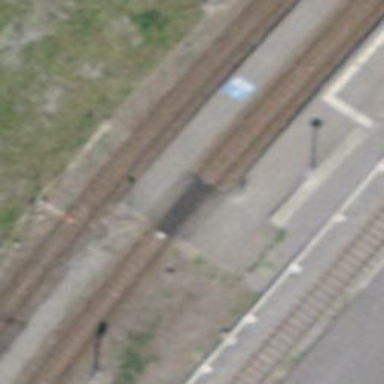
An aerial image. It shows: Single railway track with electrification through contact line.